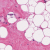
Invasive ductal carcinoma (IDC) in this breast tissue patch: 0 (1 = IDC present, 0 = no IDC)